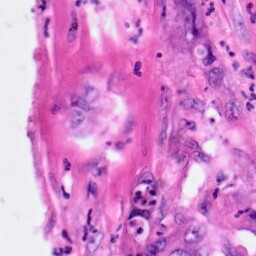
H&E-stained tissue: Pancreatic